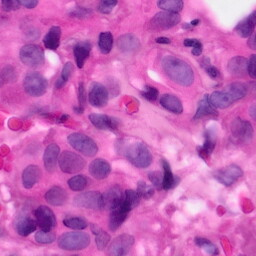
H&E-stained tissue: Pancreatic